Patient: sex M, age 67
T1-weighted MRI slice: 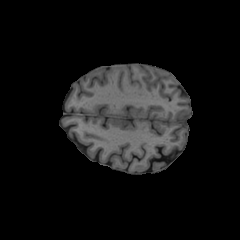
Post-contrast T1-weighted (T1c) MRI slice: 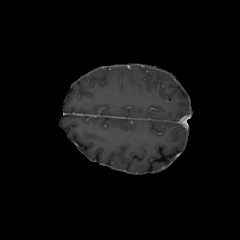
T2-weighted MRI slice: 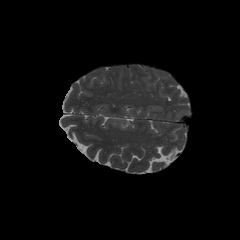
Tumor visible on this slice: no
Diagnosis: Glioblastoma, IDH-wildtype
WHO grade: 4